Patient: sex F, age 60
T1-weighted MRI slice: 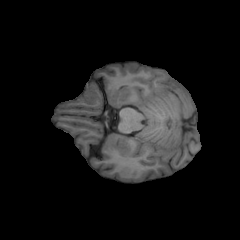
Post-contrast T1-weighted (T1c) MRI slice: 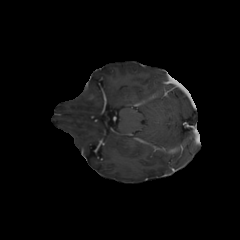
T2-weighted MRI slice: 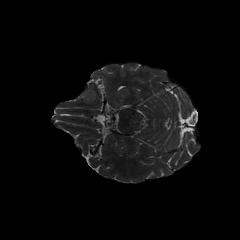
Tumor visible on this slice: yes
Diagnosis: Glioblastoma, IDH-wildtype
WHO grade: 4